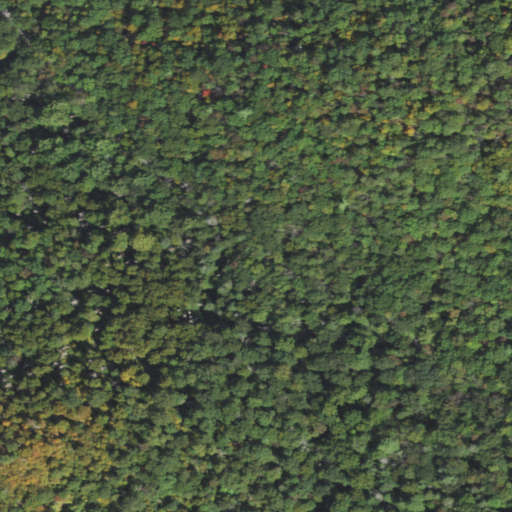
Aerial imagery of gap in Pennsylvania named Second Narrows containing deciduous forest, open development, mixed forest, and evergreen forest